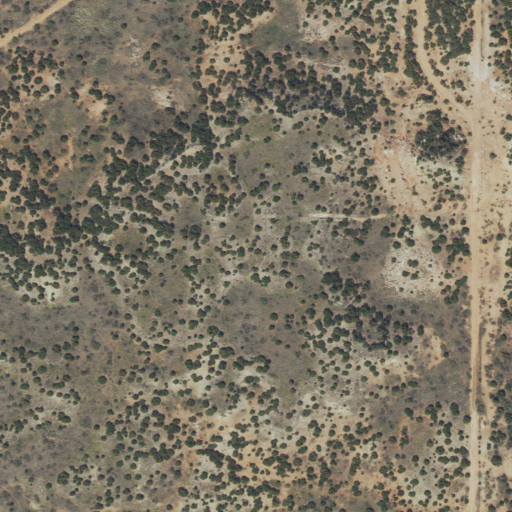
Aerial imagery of mountain in Texas named Marys Peak containing shrub and open development